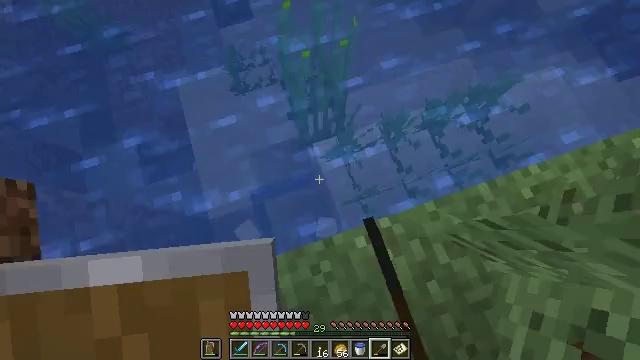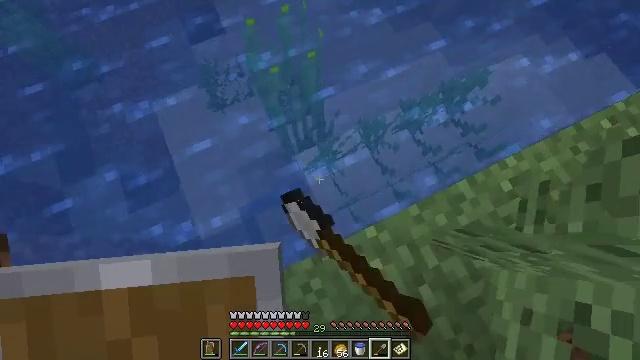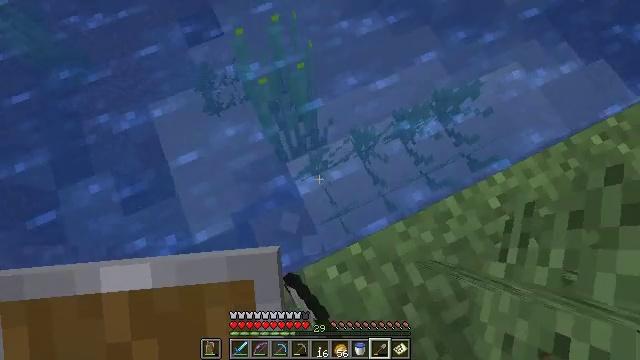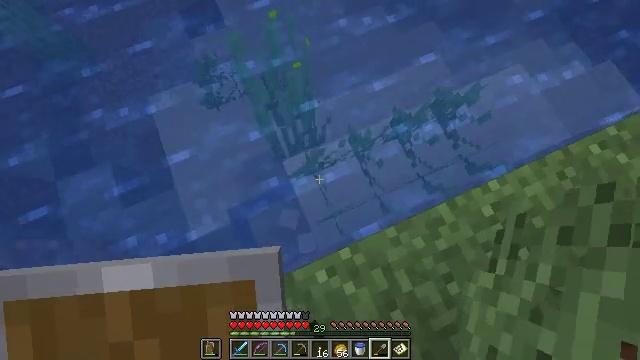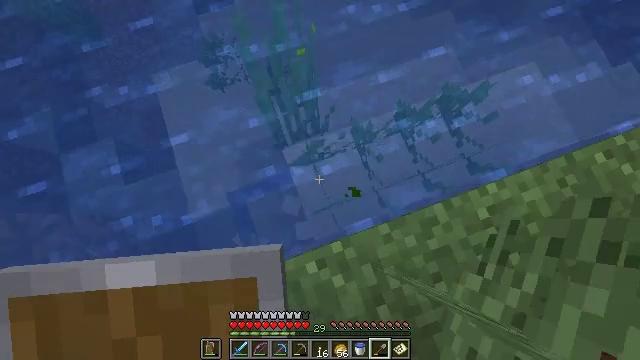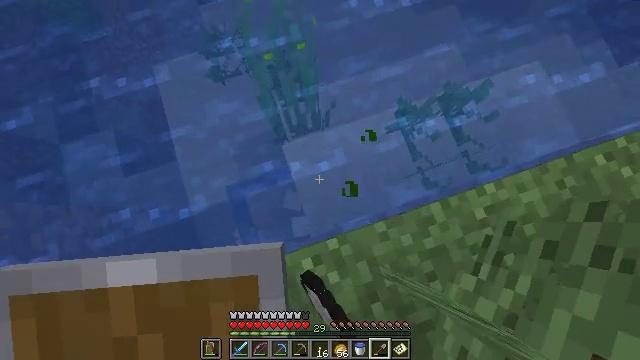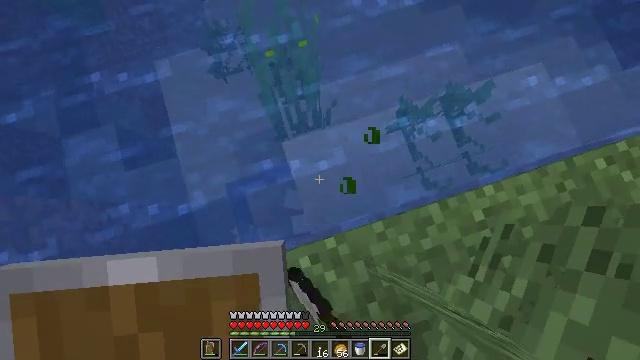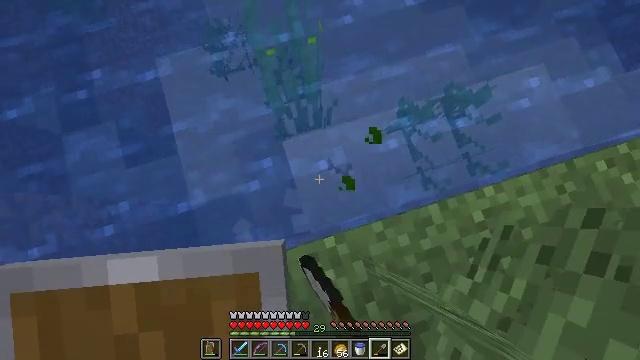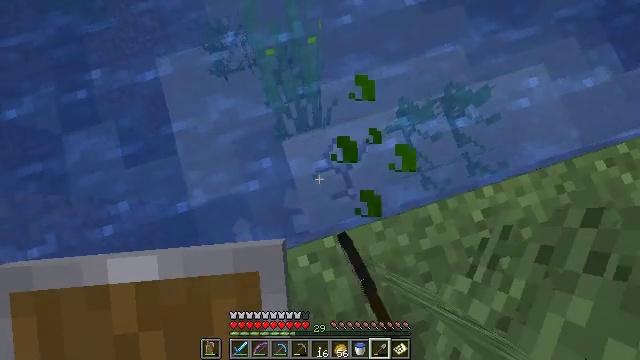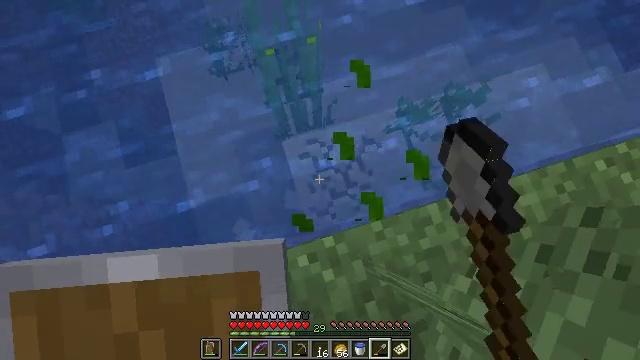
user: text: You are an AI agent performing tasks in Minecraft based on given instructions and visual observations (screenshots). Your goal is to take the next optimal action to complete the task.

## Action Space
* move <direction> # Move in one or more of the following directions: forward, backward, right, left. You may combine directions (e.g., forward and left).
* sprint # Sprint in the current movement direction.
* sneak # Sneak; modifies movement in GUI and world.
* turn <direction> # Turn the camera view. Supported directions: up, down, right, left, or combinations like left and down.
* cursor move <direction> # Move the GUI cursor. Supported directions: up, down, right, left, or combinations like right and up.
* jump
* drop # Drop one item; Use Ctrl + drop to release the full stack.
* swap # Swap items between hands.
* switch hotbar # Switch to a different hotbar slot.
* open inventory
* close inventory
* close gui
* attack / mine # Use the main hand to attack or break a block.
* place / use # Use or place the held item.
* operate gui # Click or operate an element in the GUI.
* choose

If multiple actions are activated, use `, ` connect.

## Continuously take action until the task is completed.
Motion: motion action
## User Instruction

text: Gather seagrass near the seafloor.
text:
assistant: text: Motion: move forward and move right, turn right, attack / mine
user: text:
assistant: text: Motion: move forward and move right, attack / mine
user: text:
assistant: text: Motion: turn left and down, attack / mine
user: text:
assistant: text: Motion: turn left and down, attack / mine
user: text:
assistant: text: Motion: turn left and down, attack / mine
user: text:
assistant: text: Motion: turn left, attack / mine
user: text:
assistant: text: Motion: attack / mine
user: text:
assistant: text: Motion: attack / mine
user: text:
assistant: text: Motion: attack / mine
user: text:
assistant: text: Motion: attack / mine